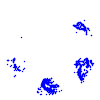
Particle: proton